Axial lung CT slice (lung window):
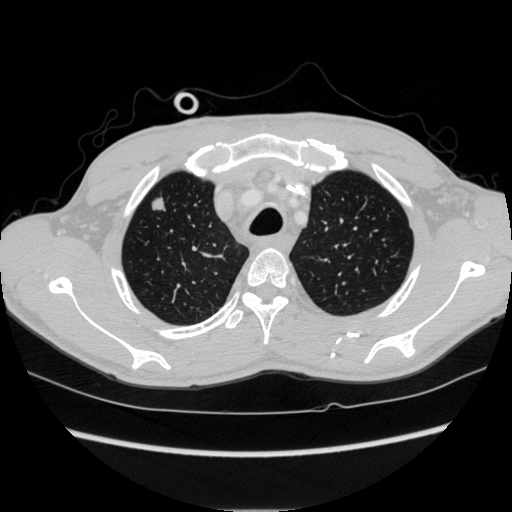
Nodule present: yes
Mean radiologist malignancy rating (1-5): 3.75